Question: I want to customize a method with formated string input and (const char *) return,but the problem is like below... Can anyone tell me how to resolve it? Thanks.

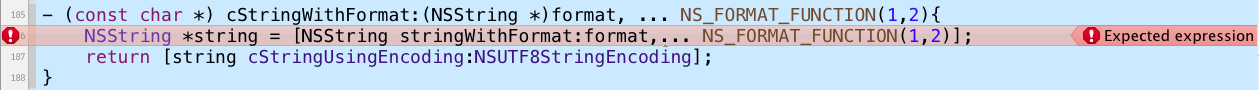
Answer: '''
-(const char *)stringWithFormat:(NSString *)format, ...
{
va_list args;
va_start(args, format);
NSString *lString = [[NSString alloc] initWithFormat:format arguments:args];
[lString autorelease];
va_end(args);
return [lString cStringUsingEncoding:NSUTF8StringEncoding];
}
'''